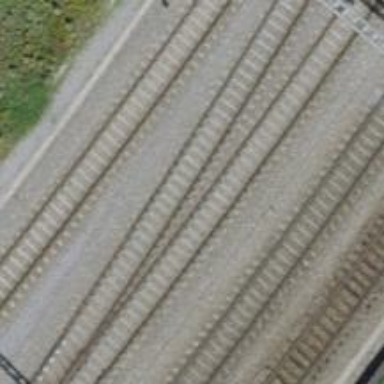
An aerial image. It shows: Single-track electrified railway with contact line.